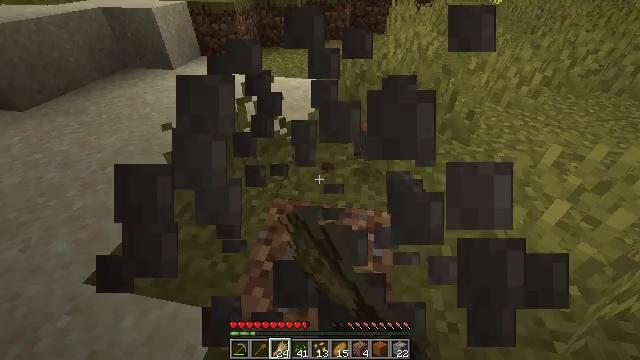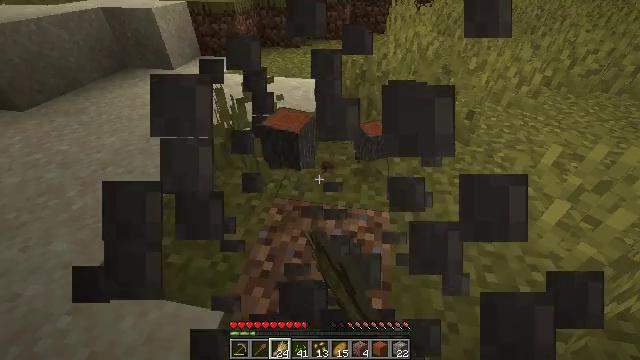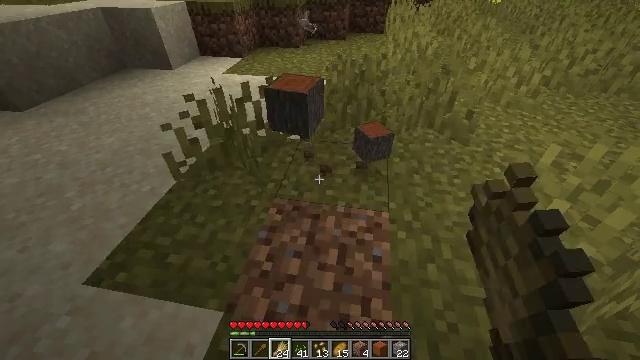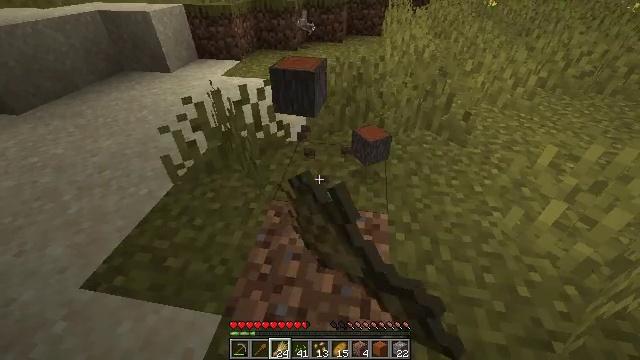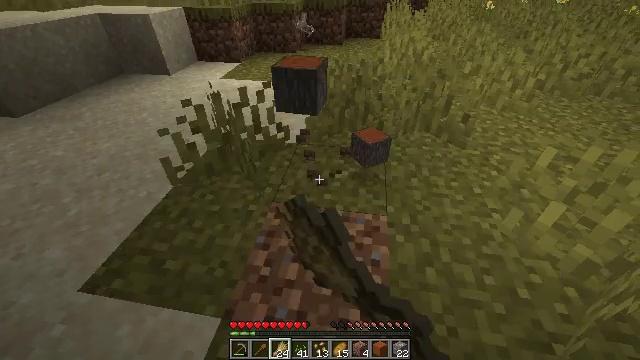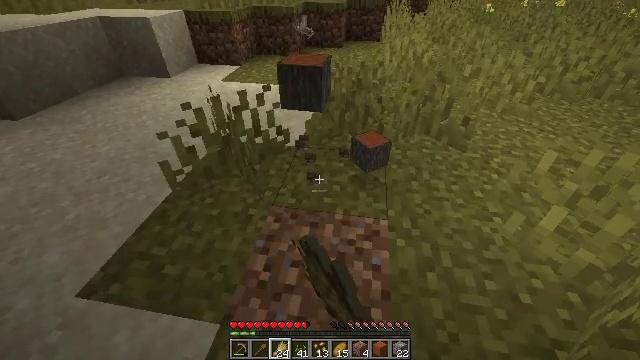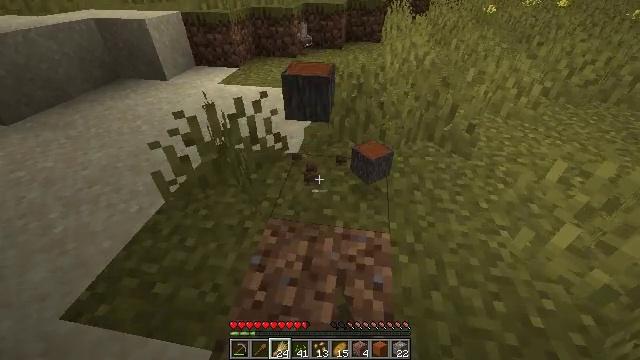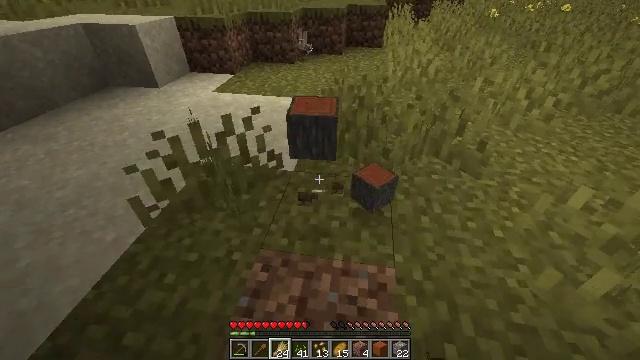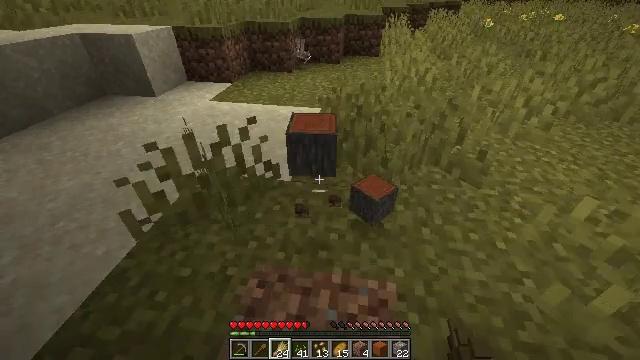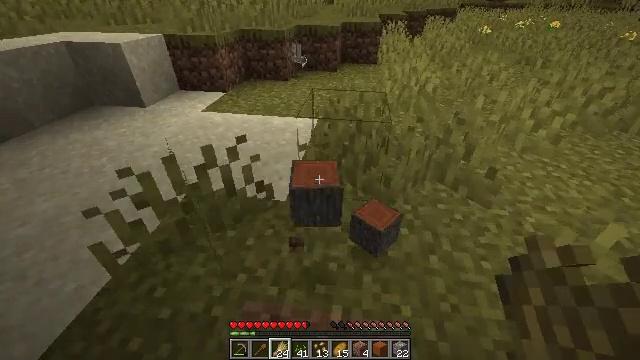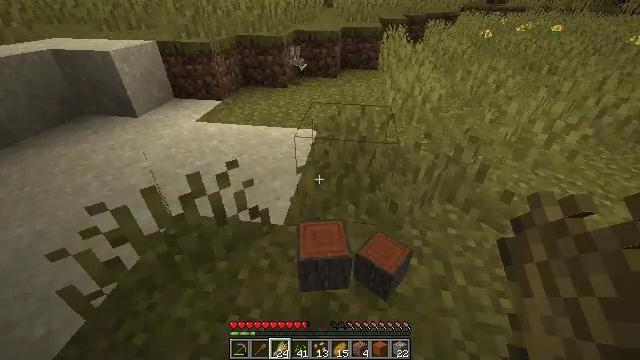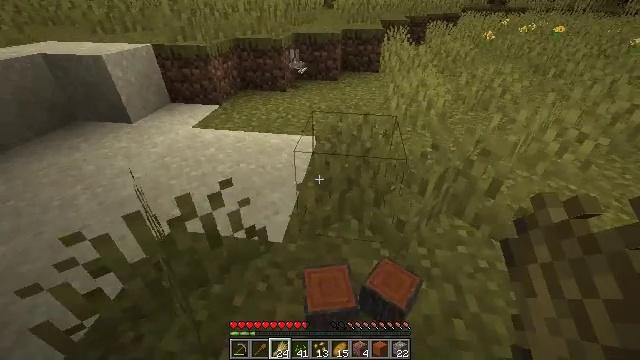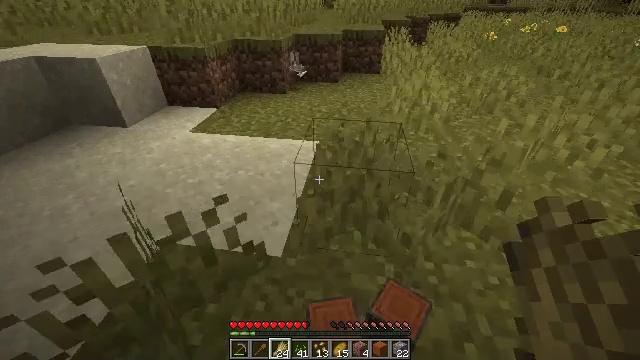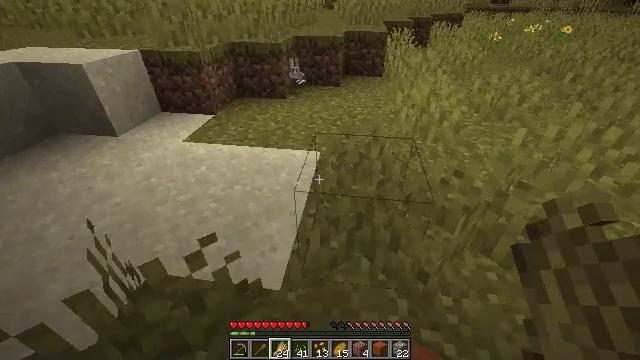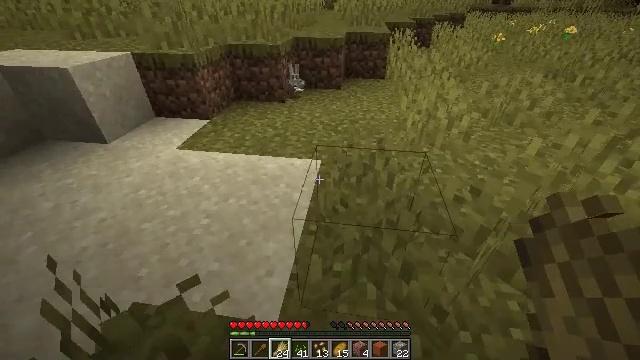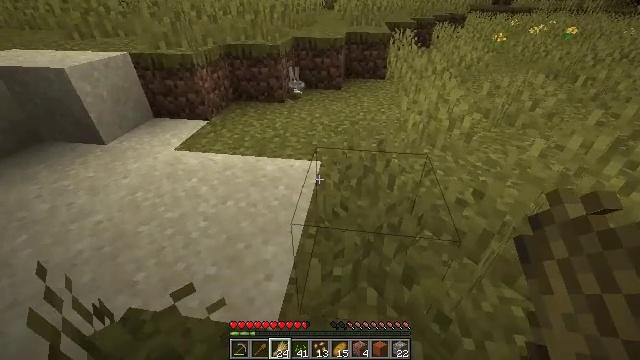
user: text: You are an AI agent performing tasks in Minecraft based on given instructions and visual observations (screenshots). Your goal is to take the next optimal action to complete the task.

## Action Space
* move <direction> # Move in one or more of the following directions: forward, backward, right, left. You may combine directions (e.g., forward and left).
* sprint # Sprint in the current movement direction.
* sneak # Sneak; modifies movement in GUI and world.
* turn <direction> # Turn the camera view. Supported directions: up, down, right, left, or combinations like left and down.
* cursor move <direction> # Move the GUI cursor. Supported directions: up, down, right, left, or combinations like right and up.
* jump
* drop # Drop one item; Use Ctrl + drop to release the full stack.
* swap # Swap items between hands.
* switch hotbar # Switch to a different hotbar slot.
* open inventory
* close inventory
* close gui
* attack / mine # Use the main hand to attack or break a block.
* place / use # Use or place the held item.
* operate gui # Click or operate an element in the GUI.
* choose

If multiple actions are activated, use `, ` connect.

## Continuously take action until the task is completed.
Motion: motion action
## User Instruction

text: Remove a chiseled sandstone from the inventory.
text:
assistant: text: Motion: attack / mine
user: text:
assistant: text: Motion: attack / mine
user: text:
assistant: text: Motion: attack / mine
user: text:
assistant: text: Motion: attack / mine
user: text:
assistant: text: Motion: move forward
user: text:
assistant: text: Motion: move forward
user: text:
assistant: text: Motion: move forward
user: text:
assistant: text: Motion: move forward, turn up
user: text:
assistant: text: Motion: move forward, turn up
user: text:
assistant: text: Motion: move forward
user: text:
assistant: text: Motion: move forward
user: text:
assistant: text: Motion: move forward
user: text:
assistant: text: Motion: move forward
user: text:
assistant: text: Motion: no_op
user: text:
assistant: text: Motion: no_op
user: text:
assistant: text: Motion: no_op
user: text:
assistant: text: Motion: no_op
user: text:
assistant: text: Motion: no_op
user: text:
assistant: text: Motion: no_op
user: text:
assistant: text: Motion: turn right and up
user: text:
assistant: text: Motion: turn right
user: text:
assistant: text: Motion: move forward, turn right
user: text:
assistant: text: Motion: move forward and move right, turn right and down
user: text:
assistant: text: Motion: move forward and move right, turn right and down
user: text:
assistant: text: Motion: move forward and move right, turn right and down
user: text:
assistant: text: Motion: move forward, turn right and down
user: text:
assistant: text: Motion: turn right and down
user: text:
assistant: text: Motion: turn right and down
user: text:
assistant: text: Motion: turn right and down
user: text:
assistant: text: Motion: no_op